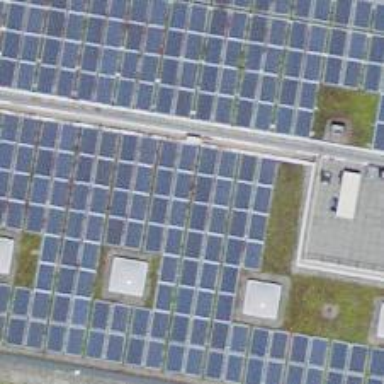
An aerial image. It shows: Solar power generator with photovoltaic panels.